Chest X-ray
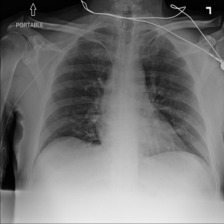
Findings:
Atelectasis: negative
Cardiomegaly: negative
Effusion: negative
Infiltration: negative
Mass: negative
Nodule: negative
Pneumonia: negative
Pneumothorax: negative
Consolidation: negative
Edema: negative
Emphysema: negative
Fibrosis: negative
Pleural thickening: negative
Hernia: negative